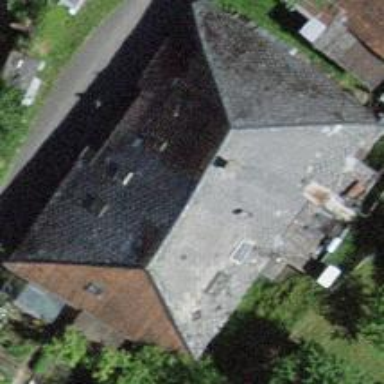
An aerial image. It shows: Farm building.